Question: I have followed a tutorial to create a gallery with an imageview below it. All I want to do is place the gallery on the bottom and the imageview above it, but when I switch them around in the XML it gives me a ClassCastException.
Here is the XML:
'''
<LinearLayout xmlns:android="http://schemas.android.com/apk/res/android"
android:id="@+id/LinearLayout01"
android:layout_width="fill_parent"
android:layout_height="fill_parent"
android:background="@drawable/backrepeat"
android:orientation="vertical" >
<ImageView
android:id="@+id/ImageView01"
android:layout_width="wrap_content"
android:layout_height="wrap_content" />
<Gallery
android:id="@+id/gallery"
android:layout_width="fill_parent"
android:layout_height="wrap_content" />
</LinearLayout>
'''
That is the non-working version, but placing gallery above imageview works.
From log:
'''
01-26 22:20:13.673: E/AndroidRuntime(349): Caused by: java.lang.ClassCastException: android.widget.ImageView
01-26 22:20:13.673: E/AndroidRuntime(349): at com.appinfluence.fanapp.v1.Photos.onCreate(Photos.java:36)
'''
onCreate:
'''
Gallery gallery = (Gallery) findViewById(R.id.gallery);
gallery.setAdapter(new ImageAdapter(Photos.this));
imgView = (ImageView)findViewById(R.id.ImageView01);
imgView.setImageResource(mImageIds[0]);
gallery.setOnItemClickListener(new OnItemClickListener() {
public void onItemClick(AdapterView parent, View v, int position, long id) {
imgView.setImageResource(mImageIds[position]);
}
});
}
'''
Other helpful code:
'''
public View getView(int position, View convertView, ViewGroup parent) {
ImageView imageView = new ImageView(mContext);
imageView.setImageResource(mImageIds[position]);
imageView.setLayoutParams(new Gallery.LayoutParams(150, 100));
imageView.setScaleType(ImageView.ScaleType.FIT_XY);
imageView.setBackgroundResource(mGalleryItemBackground);
return imageView;
}
'''

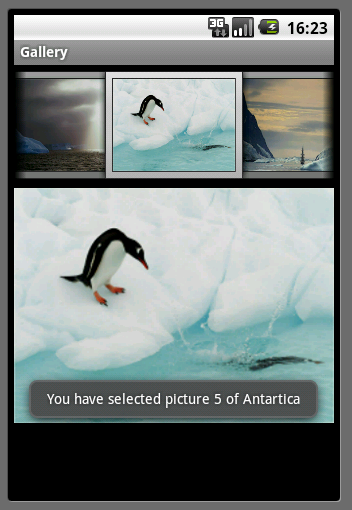
Answer: Hey NickNelson Just now i got the solution to your problem, just clean the project it will work.